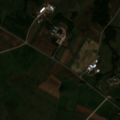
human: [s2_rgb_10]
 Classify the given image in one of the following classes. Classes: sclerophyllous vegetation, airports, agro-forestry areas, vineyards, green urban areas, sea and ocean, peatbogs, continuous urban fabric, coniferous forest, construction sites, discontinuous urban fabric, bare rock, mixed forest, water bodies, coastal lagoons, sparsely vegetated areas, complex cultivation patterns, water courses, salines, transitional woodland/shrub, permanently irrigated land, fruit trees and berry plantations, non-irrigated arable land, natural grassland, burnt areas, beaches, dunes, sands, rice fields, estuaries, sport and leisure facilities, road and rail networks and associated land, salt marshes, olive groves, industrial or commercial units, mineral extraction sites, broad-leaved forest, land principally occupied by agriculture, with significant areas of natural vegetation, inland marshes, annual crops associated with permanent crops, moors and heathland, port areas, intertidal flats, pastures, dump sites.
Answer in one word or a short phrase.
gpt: discontinuous urban fabric, non-irrigated arable land, pastures, complex cultivation patterns, land principally occupied by agriculture, with significant areas of natural vegetation